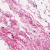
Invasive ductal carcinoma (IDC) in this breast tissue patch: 0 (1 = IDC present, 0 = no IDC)